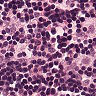
Metastatic tissue present: no